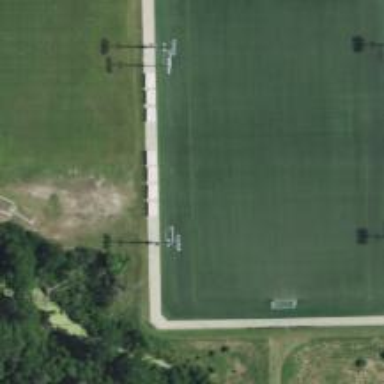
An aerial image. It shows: Soccer pitch designated for leisure and sports activities.